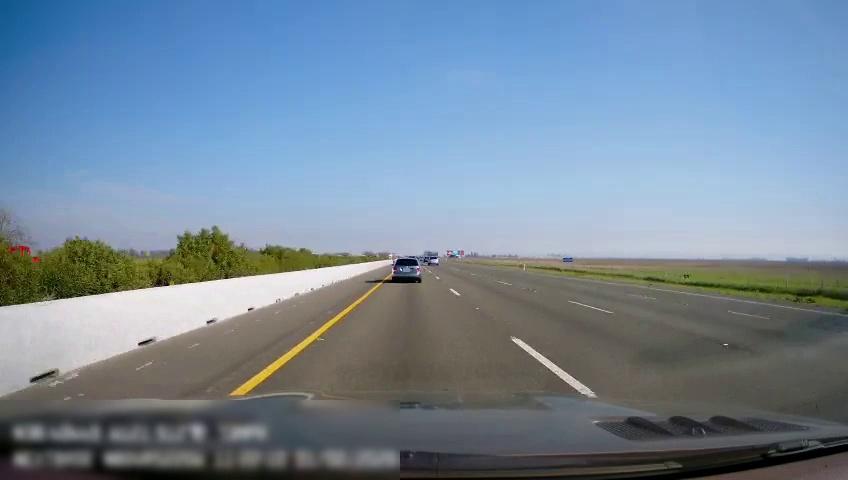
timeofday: Day
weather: Sunny
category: Drivable Space
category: Vehicles | Car
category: Vehicles | Car
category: Vehicles | Truck
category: Lanes | Current Lane
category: Lanes | Alternate Lane
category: Lanes | Current Lane
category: Lanes | Alternate Lane
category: Lanes | Alternate Lane
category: Lanes | Alternate Lane